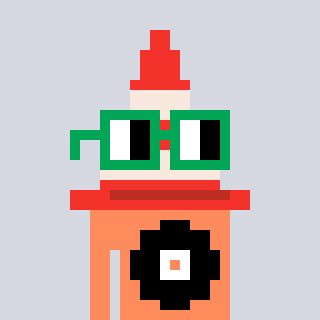
a pixel art character with square green glasses, a cone-shaped head and a peachy-colored body on a cool background